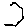
Label: hexagon